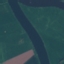
Label: River